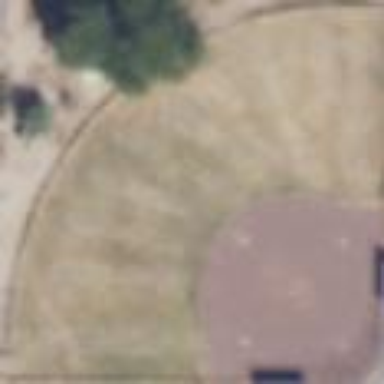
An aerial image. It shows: Baseball pitch for leisure land.